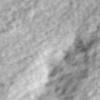
Label: no_change